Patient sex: M
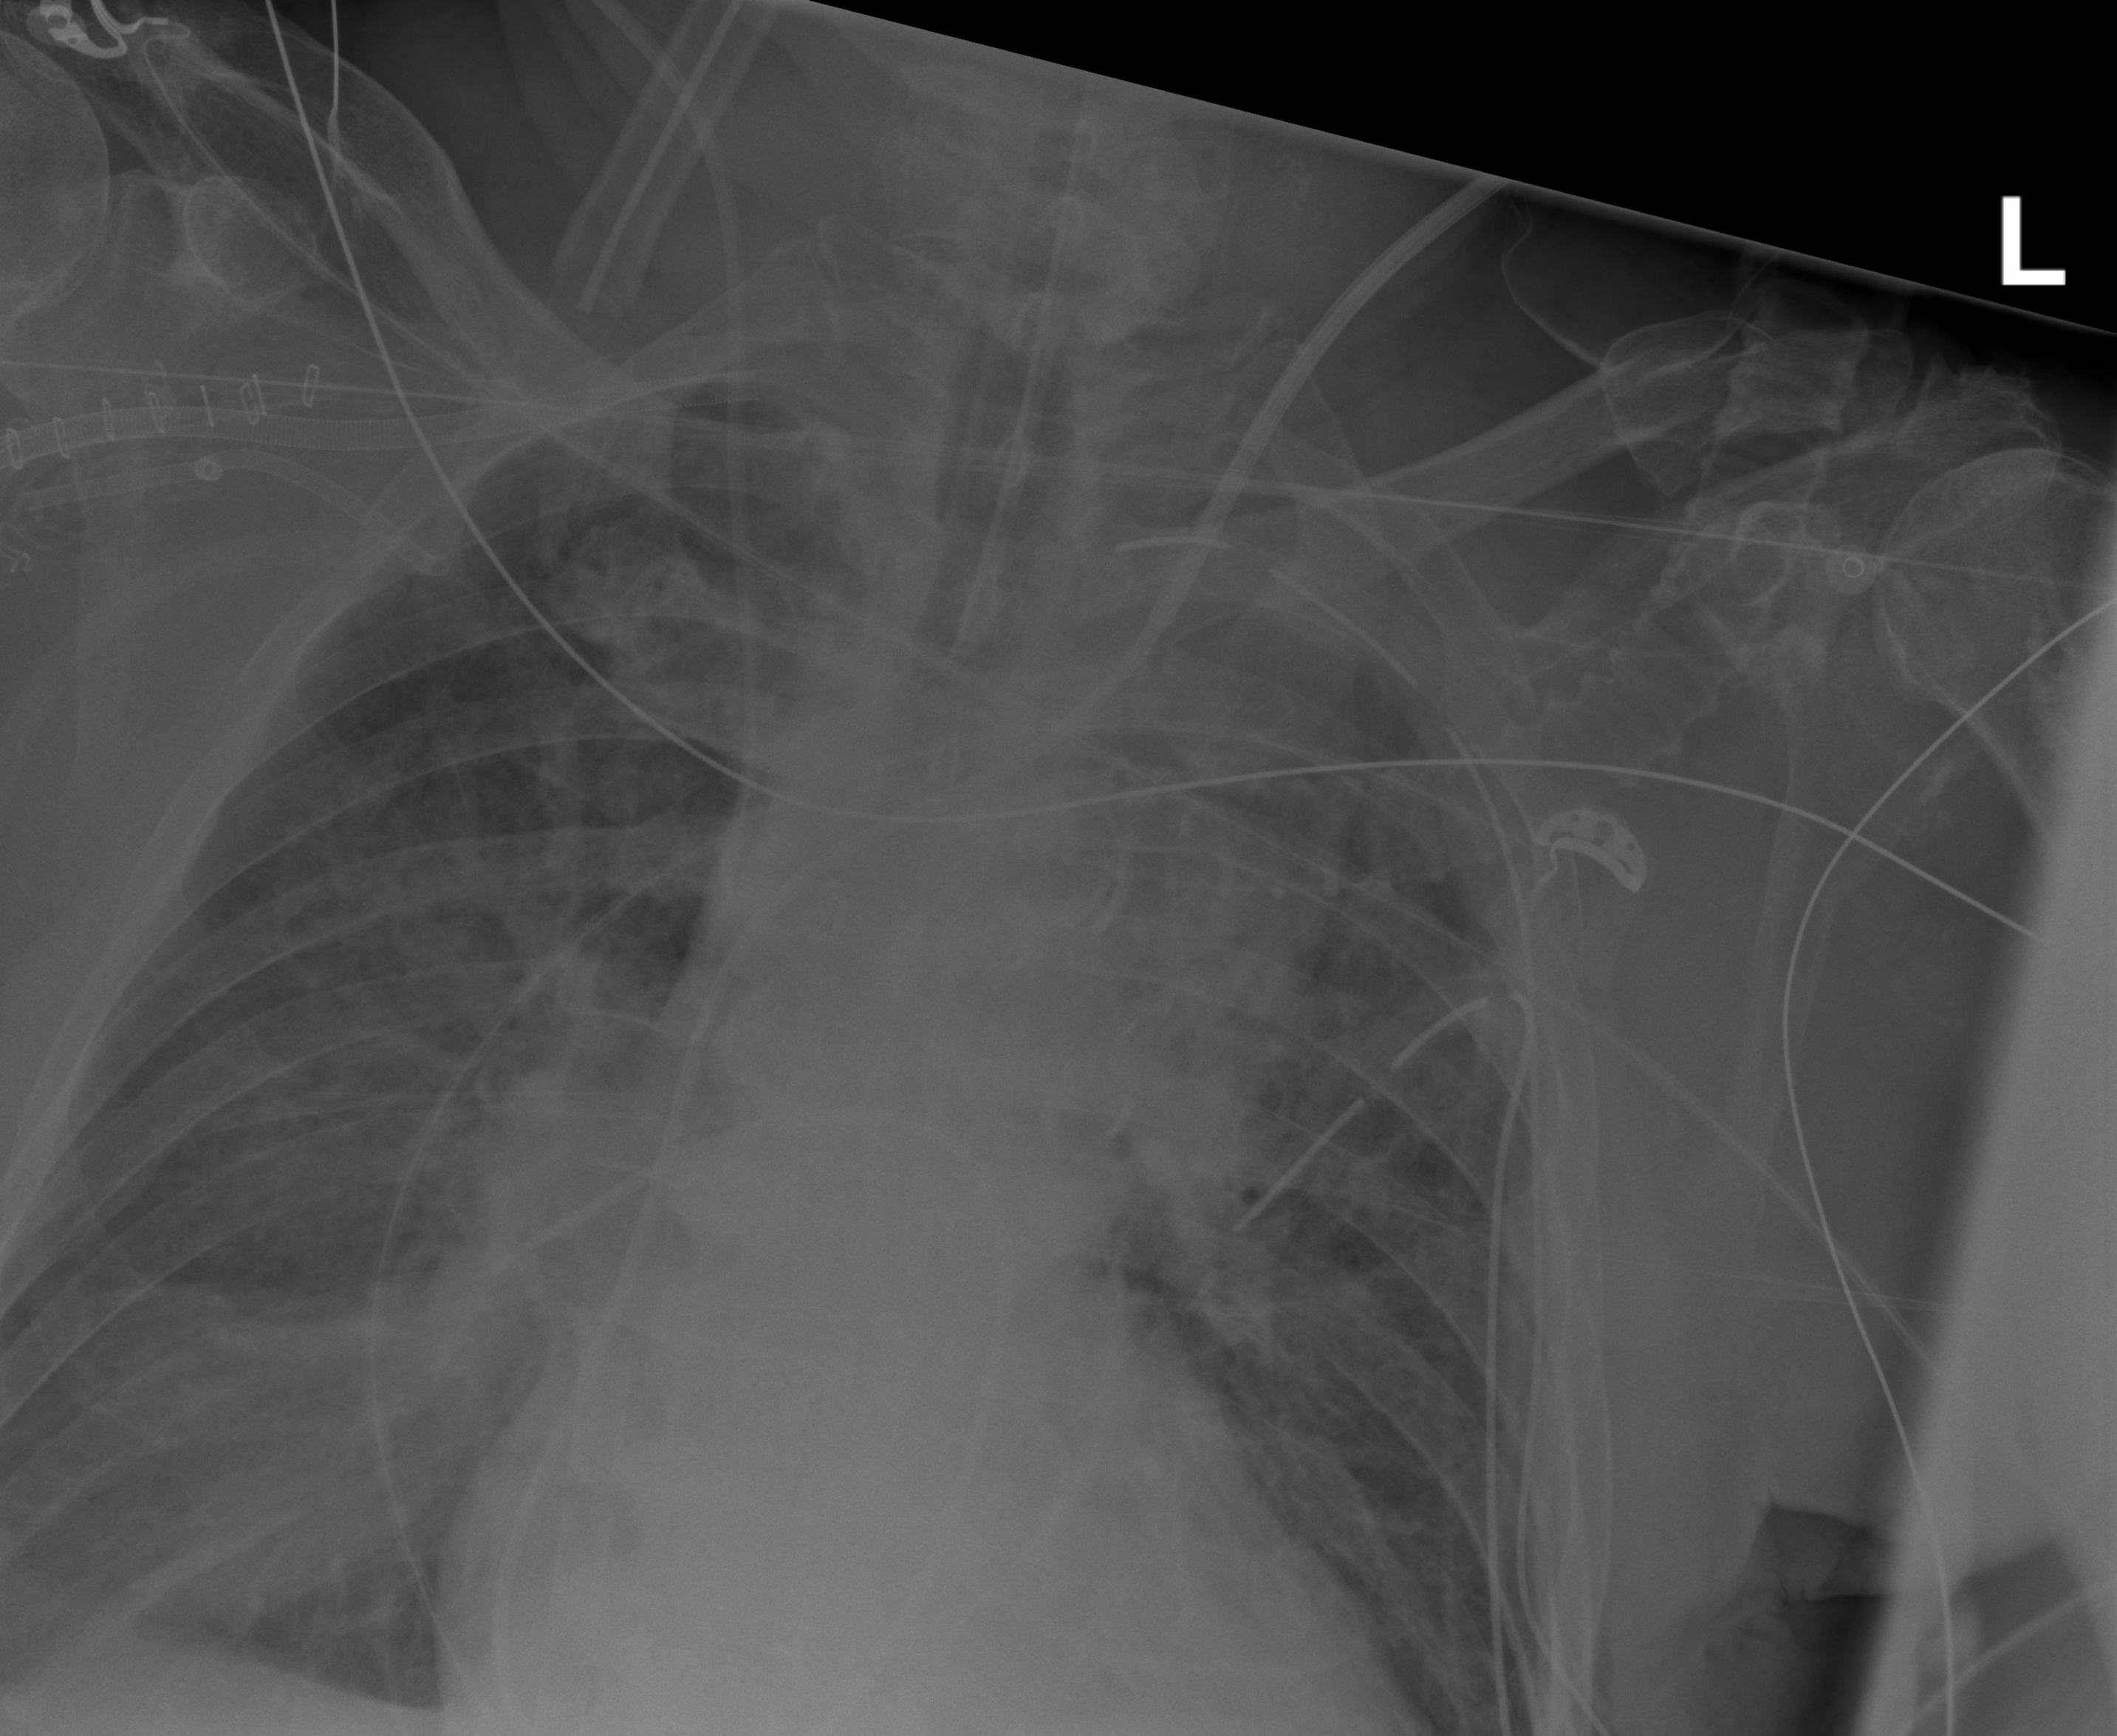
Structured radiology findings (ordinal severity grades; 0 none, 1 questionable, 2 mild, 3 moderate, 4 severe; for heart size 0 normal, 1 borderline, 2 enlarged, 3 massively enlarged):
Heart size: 2
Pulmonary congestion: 2
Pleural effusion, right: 2
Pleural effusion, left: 2
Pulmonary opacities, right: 3
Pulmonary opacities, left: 2
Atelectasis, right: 2
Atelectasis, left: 2